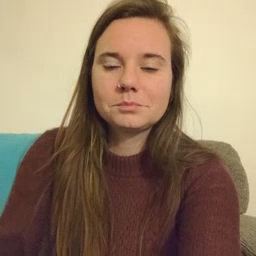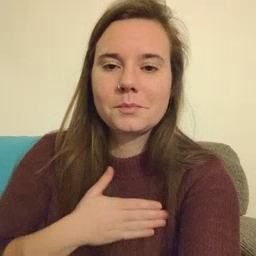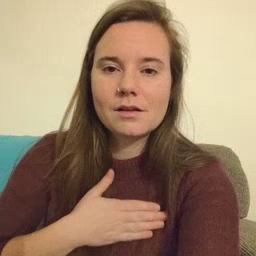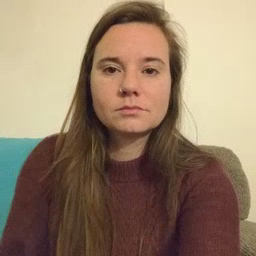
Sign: minemy